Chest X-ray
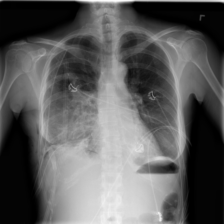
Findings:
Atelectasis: negative
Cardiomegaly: negative
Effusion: negative
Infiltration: negative
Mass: negative
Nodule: negative
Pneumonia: negative
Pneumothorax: negative
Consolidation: negative
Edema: negative
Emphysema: negative
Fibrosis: negative
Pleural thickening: negative
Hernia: negative